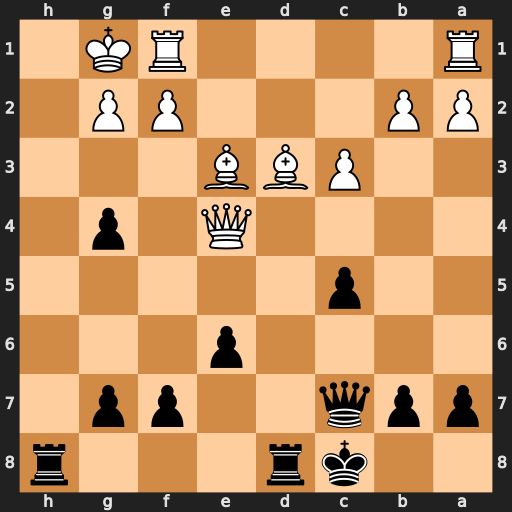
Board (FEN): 2kr3r/ppq2pp1/4p3/2p5/4Q1p1/2PBB3/PP3PP1/R4RK1
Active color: b
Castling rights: -
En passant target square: -
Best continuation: Qh2#